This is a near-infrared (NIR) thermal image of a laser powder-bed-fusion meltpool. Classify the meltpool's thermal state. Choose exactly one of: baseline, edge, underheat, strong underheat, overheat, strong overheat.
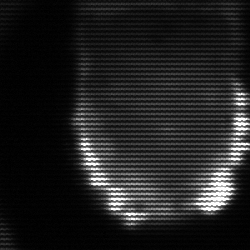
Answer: baseline